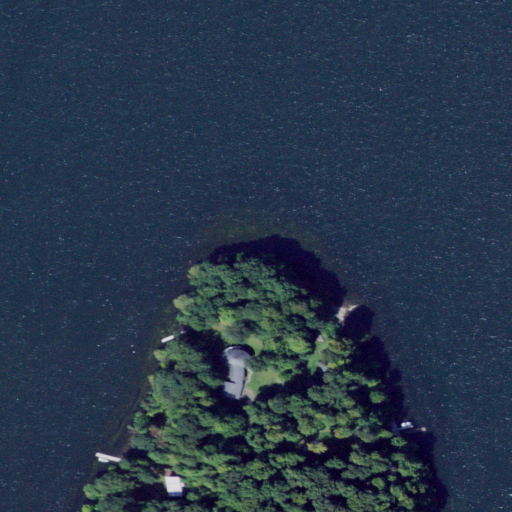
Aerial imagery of cape in New York named Thornton Point containing open water, deciduous forest, mixed forest, open development, evergreen forest, and low intensity development